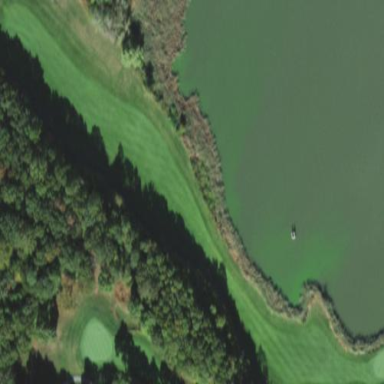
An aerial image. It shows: Golf fairway surrounded by grass.